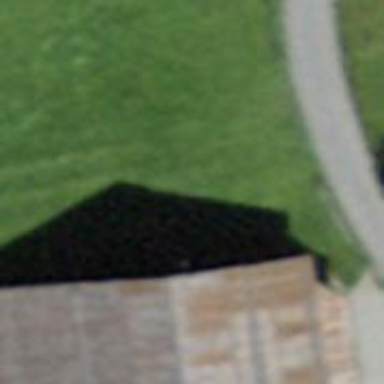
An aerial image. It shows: Rural barn.